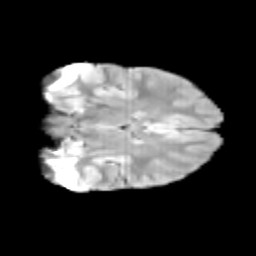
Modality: T2w
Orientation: coronal
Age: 12
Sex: male
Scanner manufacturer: siemens
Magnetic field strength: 3 T
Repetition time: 3.8 s
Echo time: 0.07 s